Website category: jobs
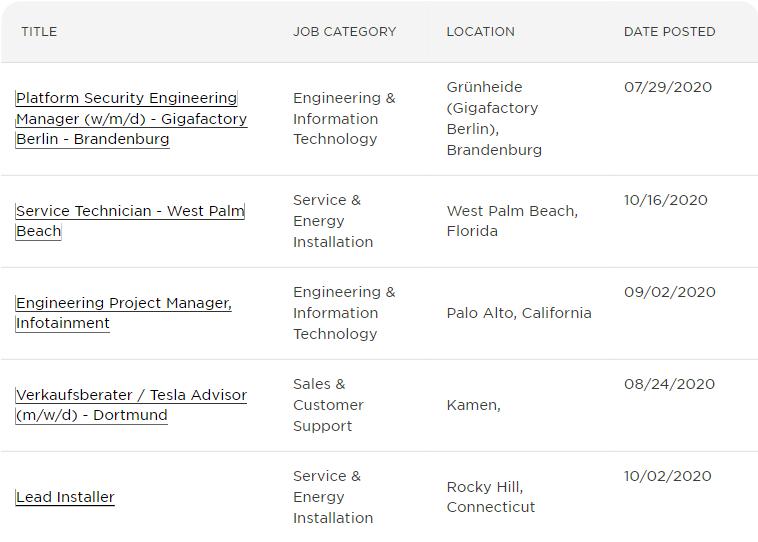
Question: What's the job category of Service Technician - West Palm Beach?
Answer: Service & Energy Installation

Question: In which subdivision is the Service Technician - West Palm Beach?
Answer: Service & Energy Installation

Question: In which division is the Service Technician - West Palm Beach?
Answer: Service & Energy Installation

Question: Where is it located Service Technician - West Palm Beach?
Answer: Service & Energy Installation

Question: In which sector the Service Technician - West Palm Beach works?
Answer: Service & Energy Installation

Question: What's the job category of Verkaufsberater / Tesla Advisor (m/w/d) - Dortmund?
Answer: Sales & Customer Support

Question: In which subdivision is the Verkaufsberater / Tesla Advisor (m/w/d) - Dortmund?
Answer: Sales & Customer Support

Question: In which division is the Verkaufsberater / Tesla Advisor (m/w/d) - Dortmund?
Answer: Sales & Customer Support

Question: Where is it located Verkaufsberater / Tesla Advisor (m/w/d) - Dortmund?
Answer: Sales & Customer Support

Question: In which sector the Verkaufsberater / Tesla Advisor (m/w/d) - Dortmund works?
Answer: Sales & Customer Support

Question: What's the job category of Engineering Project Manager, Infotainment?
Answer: Engineering & Information Technology

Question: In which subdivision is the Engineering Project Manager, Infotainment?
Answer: Engineering & Information Technology

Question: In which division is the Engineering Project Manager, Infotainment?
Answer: Engineering & Information Technology

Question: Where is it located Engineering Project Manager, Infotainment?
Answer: Engineering & Information Technology

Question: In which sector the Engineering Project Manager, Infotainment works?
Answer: Engineering & Information Technology

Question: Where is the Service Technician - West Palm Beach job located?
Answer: West Palm Beach, Florida

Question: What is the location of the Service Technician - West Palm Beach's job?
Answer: West Palm Beach, Florida

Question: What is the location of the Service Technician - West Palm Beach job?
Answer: West Palm Beach, Florida

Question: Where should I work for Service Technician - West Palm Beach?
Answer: West Palm Beach, Florida

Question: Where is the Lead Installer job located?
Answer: Rocky Hill, Connecticut

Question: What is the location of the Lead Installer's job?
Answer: Rocky Hill, Connecticut

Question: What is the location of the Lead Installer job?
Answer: Rocky Hill, Connecticut

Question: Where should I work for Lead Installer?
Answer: Rocky Hill, Connecticut

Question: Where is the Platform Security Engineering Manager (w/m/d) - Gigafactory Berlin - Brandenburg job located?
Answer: Grnheide (Gigafactory Berlin), Brandenburg

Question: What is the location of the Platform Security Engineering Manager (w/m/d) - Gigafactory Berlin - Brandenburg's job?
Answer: Grnheide (Gigafactory Berlin), Brandenburg

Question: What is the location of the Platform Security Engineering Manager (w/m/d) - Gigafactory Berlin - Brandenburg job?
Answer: Grnheide (Gigafactory Berlin), Brandenburg

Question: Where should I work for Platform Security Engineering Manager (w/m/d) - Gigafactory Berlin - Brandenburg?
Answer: Grnheide (Gigafactory Berlin), Brandenburg

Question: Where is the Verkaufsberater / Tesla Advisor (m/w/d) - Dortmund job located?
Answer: Kamen,

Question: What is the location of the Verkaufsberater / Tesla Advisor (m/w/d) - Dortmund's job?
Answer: Kamen,

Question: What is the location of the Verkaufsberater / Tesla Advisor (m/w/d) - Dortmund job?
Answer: Kamen,

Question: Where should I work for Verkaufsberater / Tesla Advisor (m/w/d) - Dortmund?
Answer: Kamen,

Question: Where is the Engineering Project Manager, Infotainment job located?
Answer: Palo Alto, California

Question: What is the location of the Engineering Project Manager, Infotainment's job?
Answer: Palo Alto, California

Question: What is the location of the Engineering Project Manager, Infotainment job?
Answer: Palo Alto, California

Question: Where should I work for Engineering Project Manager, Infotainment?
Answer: Palo Alto, California

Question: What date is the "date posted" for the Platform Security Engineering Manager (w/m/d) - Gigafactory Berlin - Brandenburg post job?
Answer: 07/29/2020

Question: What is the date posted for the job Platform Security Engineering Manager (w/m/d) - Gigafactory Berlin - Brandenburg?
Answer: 07/29/2020

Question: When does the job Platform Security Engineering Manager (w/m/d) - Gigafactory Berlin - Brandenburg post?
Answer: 07/29/2020

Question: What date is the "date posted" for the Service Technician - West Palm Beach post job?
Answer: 10/16/2020

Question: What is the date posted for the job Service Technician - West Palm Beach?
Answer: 10/16/2020

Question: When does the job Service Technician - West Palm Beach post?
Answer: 10/16/2020

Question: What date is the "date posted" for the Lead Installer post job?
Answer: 10/02/2020

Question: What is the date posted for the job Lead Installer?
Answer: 10/02/2020

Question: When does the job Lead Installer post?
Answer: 10/02/2020

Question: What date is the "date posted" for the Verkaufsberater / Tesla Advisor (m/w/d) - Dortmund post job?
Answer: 08/24/2020

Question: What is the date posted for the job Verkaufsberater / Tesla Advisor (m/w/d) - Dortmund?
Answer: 08/24/2020

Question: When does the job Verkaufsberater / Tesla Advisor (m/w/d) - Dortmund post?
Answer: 08/24/2020

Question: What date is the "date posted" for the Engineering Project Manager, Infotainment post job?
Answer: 09/02/2020

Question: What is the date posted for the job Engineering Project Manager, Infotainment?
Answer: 09/02/2020

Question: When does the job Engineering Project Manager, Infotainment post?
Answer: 09/02/2020

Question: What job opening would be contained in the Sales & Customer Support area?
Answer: Verkaufsberater / Tesla Advisor (m/w/d) - Dortmund

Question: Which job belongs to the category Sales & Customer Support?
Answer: Verkaufsberater / Tesla Advisor (m/w/d) - Dortmund

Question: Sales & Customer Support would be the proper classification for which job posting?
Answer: Verkaufsberater / Tesla Advisor (m/w/d) - Dortmund

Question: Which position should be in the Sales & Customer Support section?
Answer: Verkaufsberater / Tesla Advisor (m/w/d) - Dortmund

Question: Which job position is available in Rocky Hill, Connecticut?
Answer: Lead Installer

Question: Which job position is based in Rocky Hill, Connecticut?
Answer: Lead Installer

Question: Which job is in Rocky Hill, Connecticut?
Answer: Lead Installer

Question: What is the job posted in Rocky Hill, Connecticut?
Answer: Lead Installer

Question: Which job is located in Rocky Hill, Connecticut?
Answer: Lead Installer

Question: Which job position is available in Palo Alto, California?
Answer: Engineering Project Manager, Infotainment

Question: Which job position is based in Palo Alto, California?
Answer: Engineering Project Manager, Infotainment

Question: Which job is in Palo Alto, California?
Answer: Engineering Project Manager, Infotainment

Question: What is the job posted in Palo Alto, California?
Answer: Engineering Project Manager, Infotainment

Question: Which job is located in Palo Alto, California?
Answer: Engineering Project Manager, Infotainment